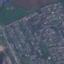
Label: Residential